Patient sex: F
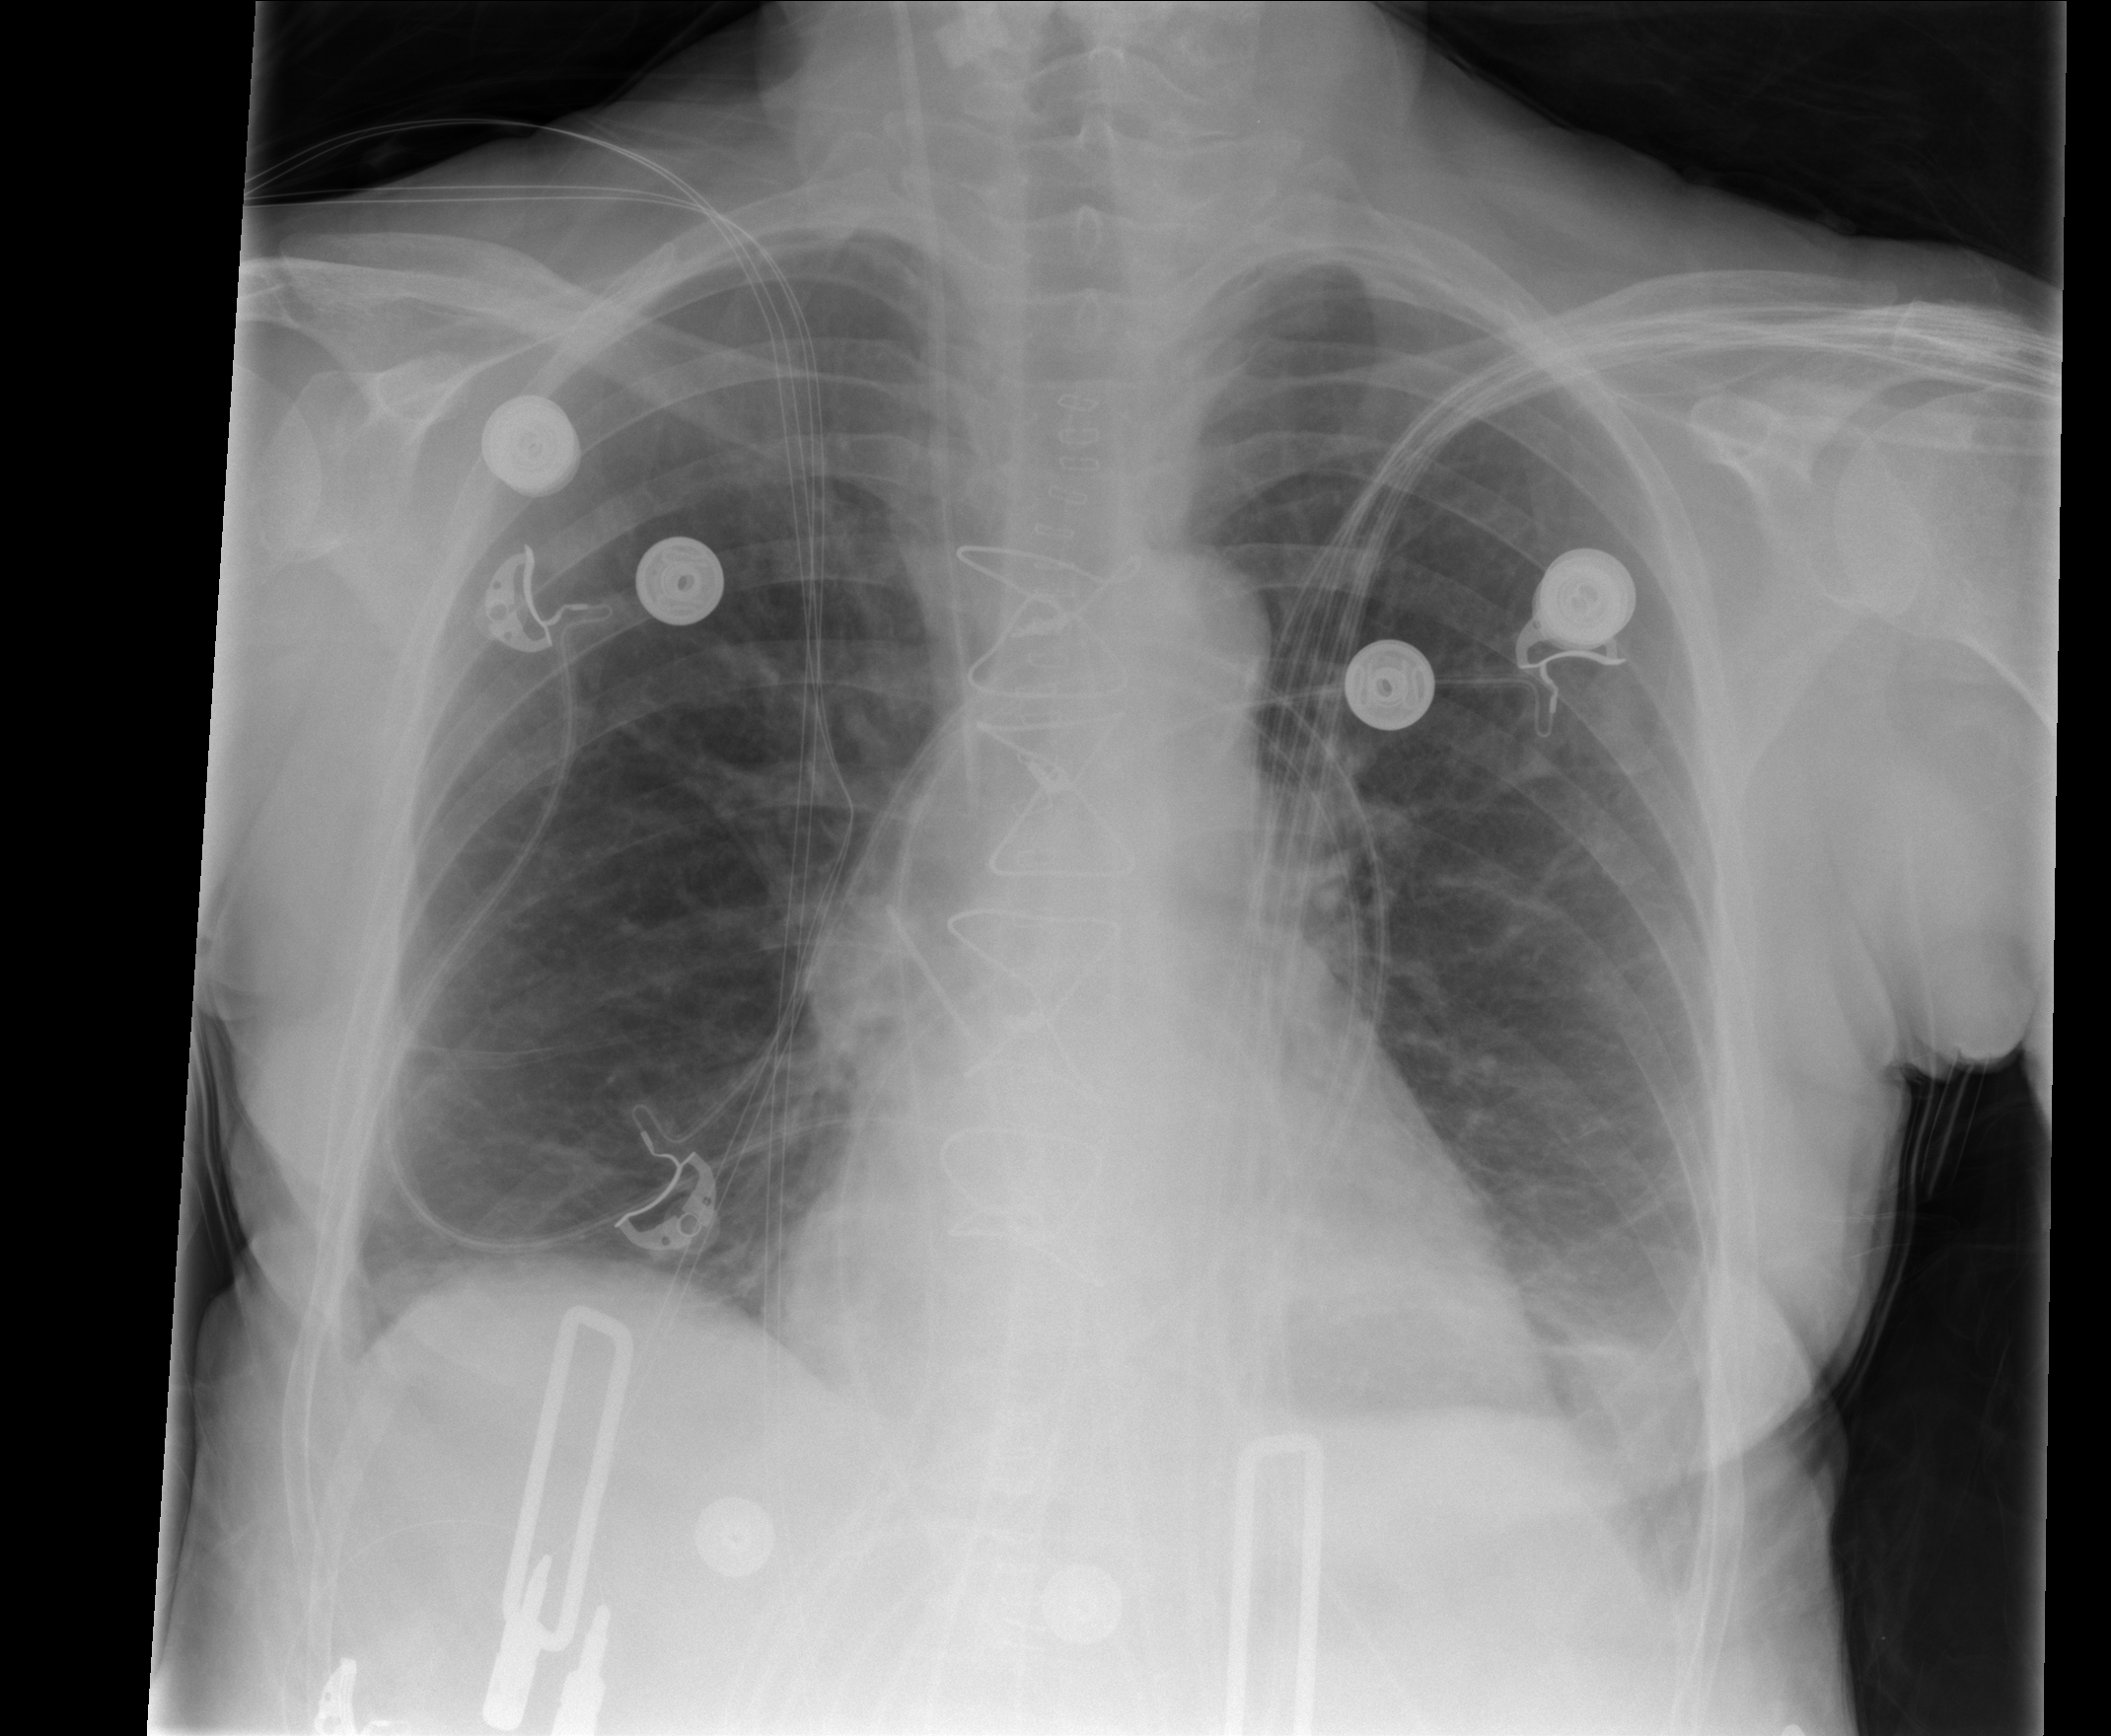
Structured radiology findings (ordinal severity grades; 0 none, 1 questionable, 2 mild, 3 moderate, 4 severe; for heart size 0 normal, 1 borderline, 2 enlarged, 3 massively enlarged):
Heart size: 0
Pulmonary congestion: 0
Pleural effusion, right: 0
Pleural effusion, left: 0
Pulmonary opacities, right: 0
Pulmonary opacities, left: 0
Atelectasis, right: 0
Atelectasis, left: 2